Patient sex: M
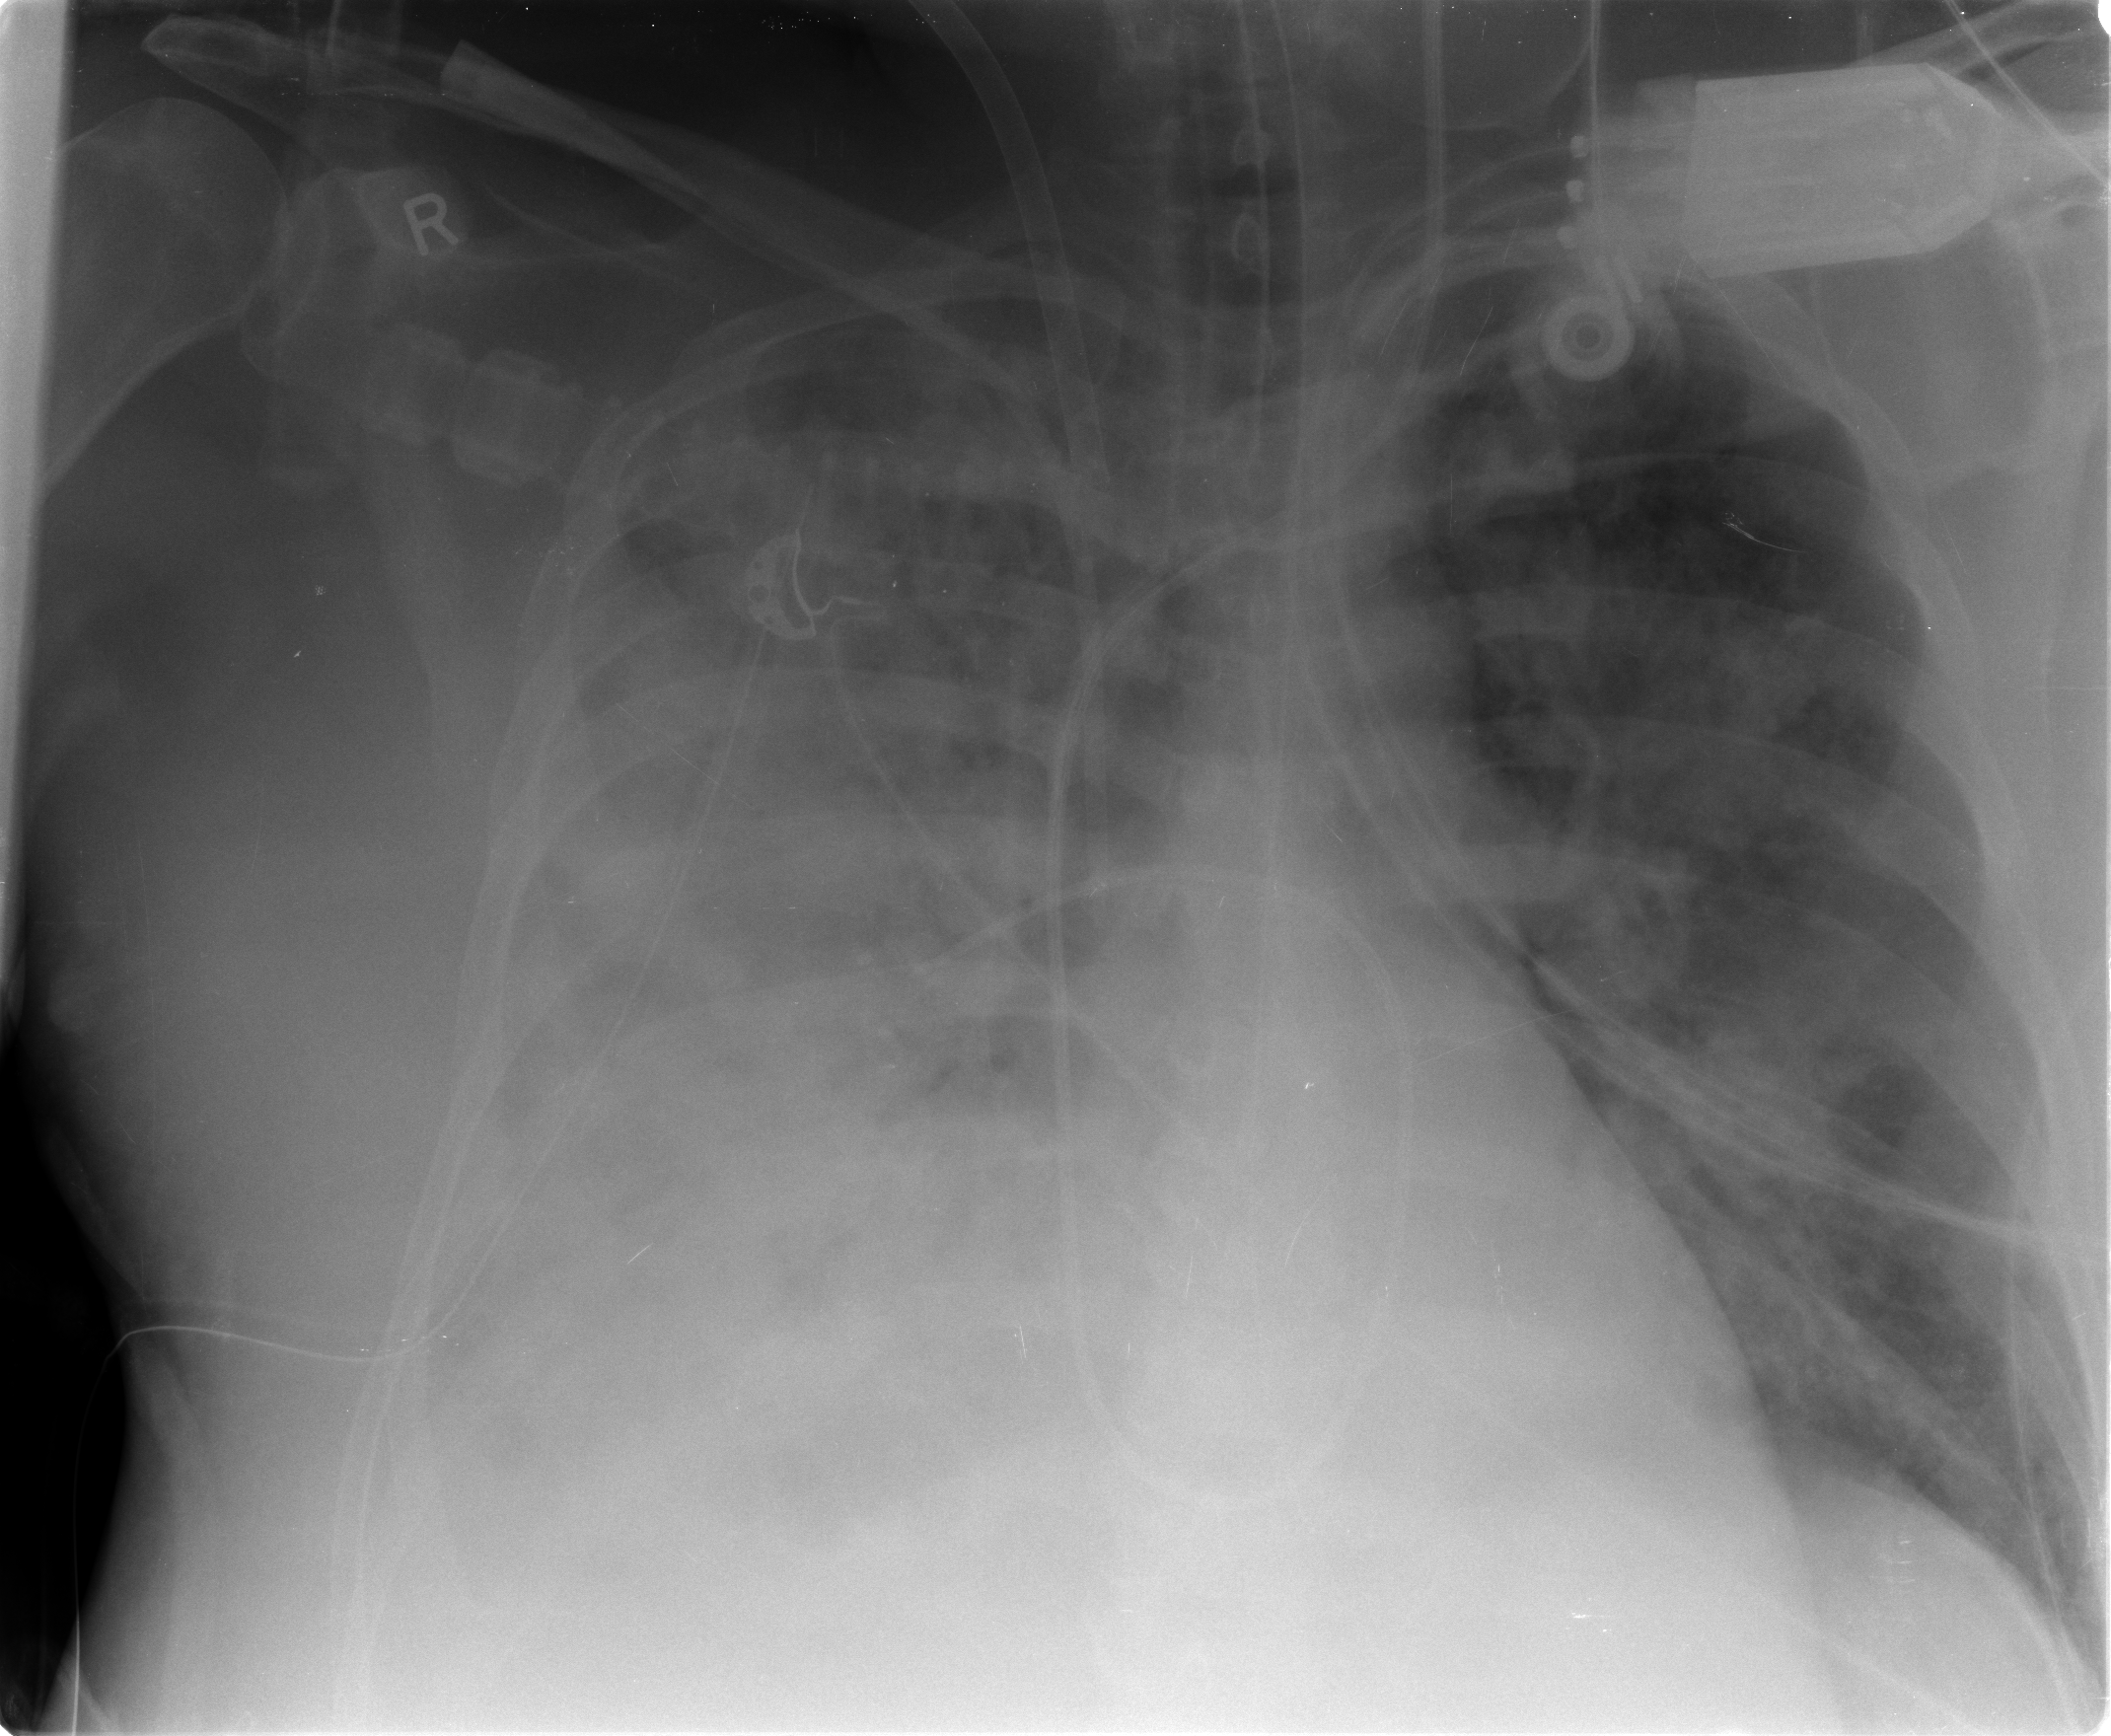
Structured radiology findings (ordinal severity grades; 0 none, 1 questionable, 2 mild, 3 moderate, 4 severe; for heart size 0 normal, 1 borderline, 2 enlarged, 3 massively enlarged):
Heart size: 0
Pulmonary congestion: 2
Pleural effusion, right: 4
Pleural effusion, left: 1
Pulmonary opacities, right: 4
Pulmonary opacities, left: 3
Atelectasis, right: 3
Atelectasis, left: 2